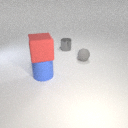
small gray metal cylinder behind large blue rubber cylinder